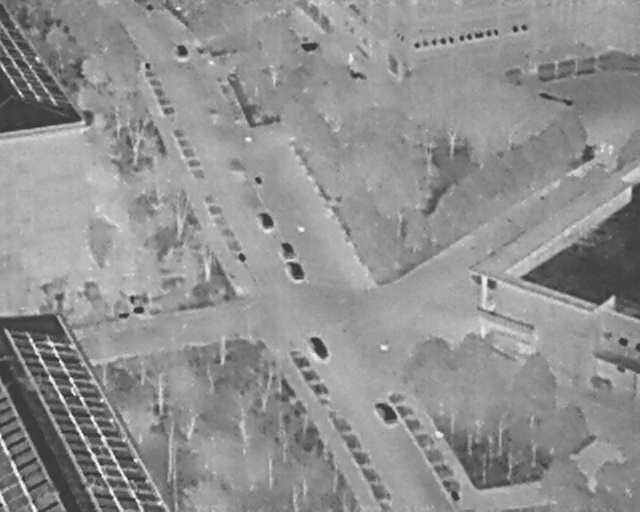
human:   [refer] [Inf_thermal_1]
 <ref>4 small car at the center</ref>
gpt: <box>[[40, 41, 43, 44, 165], [43, 47, 46, 50, 163], [44, 51, 48, 54, 160], [47, 66, 51, 69, 156]]</box>